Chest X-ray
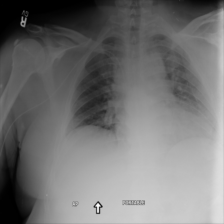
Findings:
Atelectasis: negative
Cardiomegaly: negative
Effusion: negative
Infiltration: negative
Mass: negative
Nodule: negative
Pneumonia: negative
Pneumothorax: negative
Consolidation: negative
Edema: negative
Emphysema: negative
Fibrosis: negative
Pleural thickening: negative
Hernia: negative